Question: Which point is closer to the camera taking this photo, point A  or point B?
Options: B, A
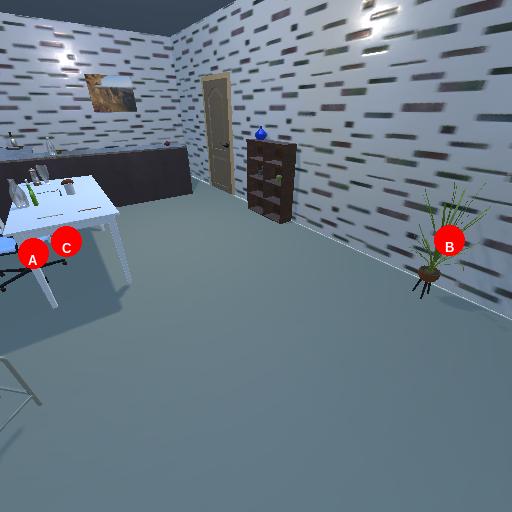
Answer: B